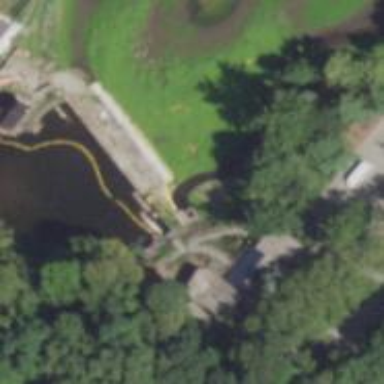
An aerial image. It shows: Culvert tunnel under canal.